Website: walmart
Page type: store-pickup
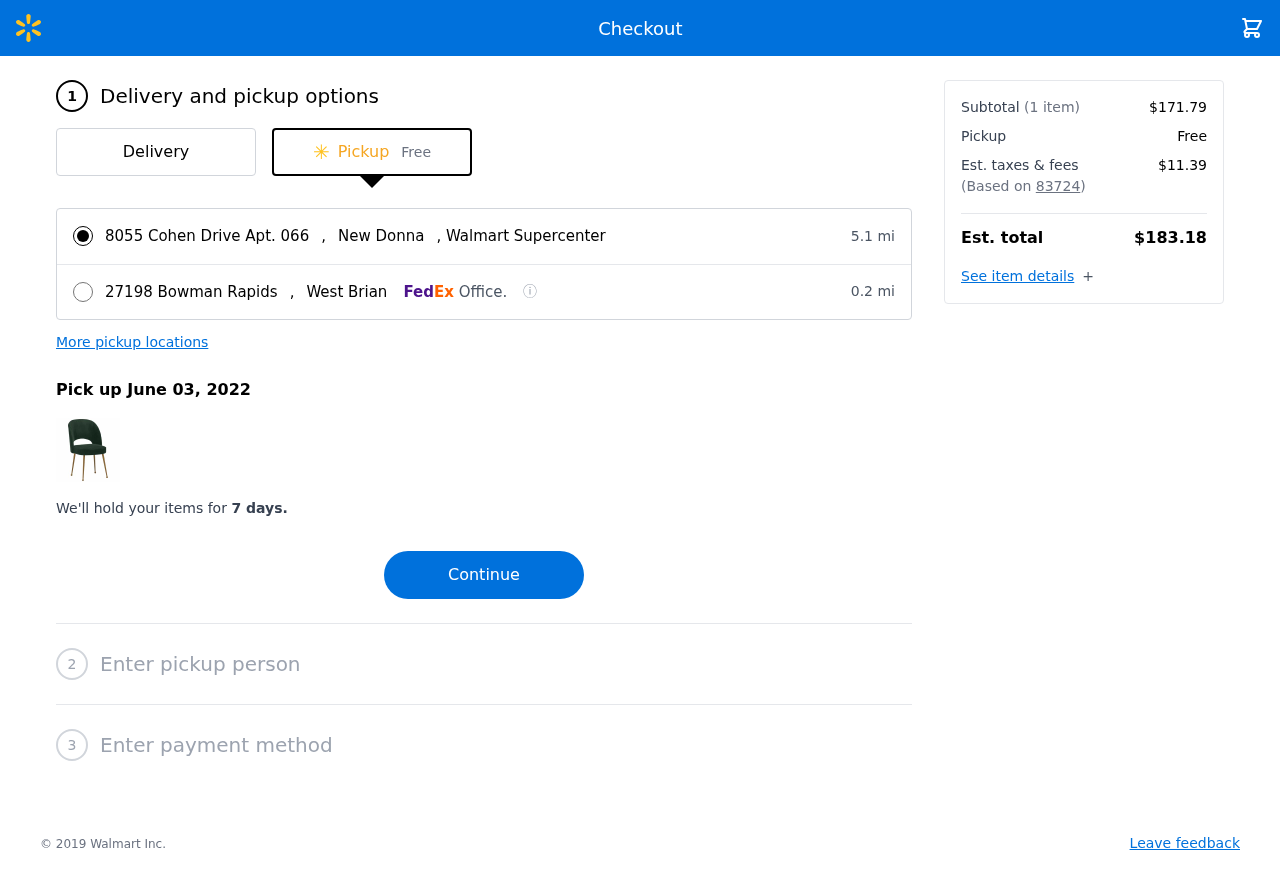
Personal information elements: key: PII_LOCATION1_CITY
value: New Donna
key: PII_LOCATION1_STREET
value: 8055 Cohen Drive Apt. 066
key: PII_LOCATION2_CITY
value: West Brian
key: PII_LOCATION2_STREET
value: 27198 Bowman Rapids
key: PII_POSTCODE
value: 83724
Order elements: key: ORDER_DELIVERY_DATE
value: Pick up June 03, 2022
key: ORDER_NUM_ITEMS
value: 1
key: ORDER_SUBTOTAL
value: $171.79
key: ORDER_TAX
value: $11.39
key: ORDER_TOTAL
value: $183.18